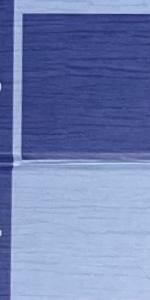
Label: Empty